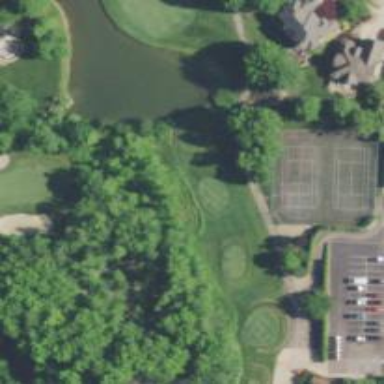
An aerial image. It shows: Pathway for golfing.